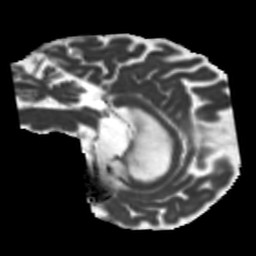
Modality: MD
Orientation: sagittal
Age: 75
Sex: male
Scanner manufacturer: siemens
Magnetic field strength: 3 T
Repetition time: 5.25 s
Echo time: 0.08 s